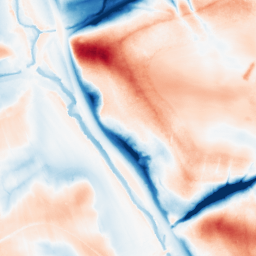
Category: classical
Decomposition family: gaussian_anisotropic
Decomposition parameters: sigma_x: 10
sigma_y: 20
Upsampling method: lanczos
Upsampling parameters: scale: 2
Upsampling scale: 2